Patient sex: M
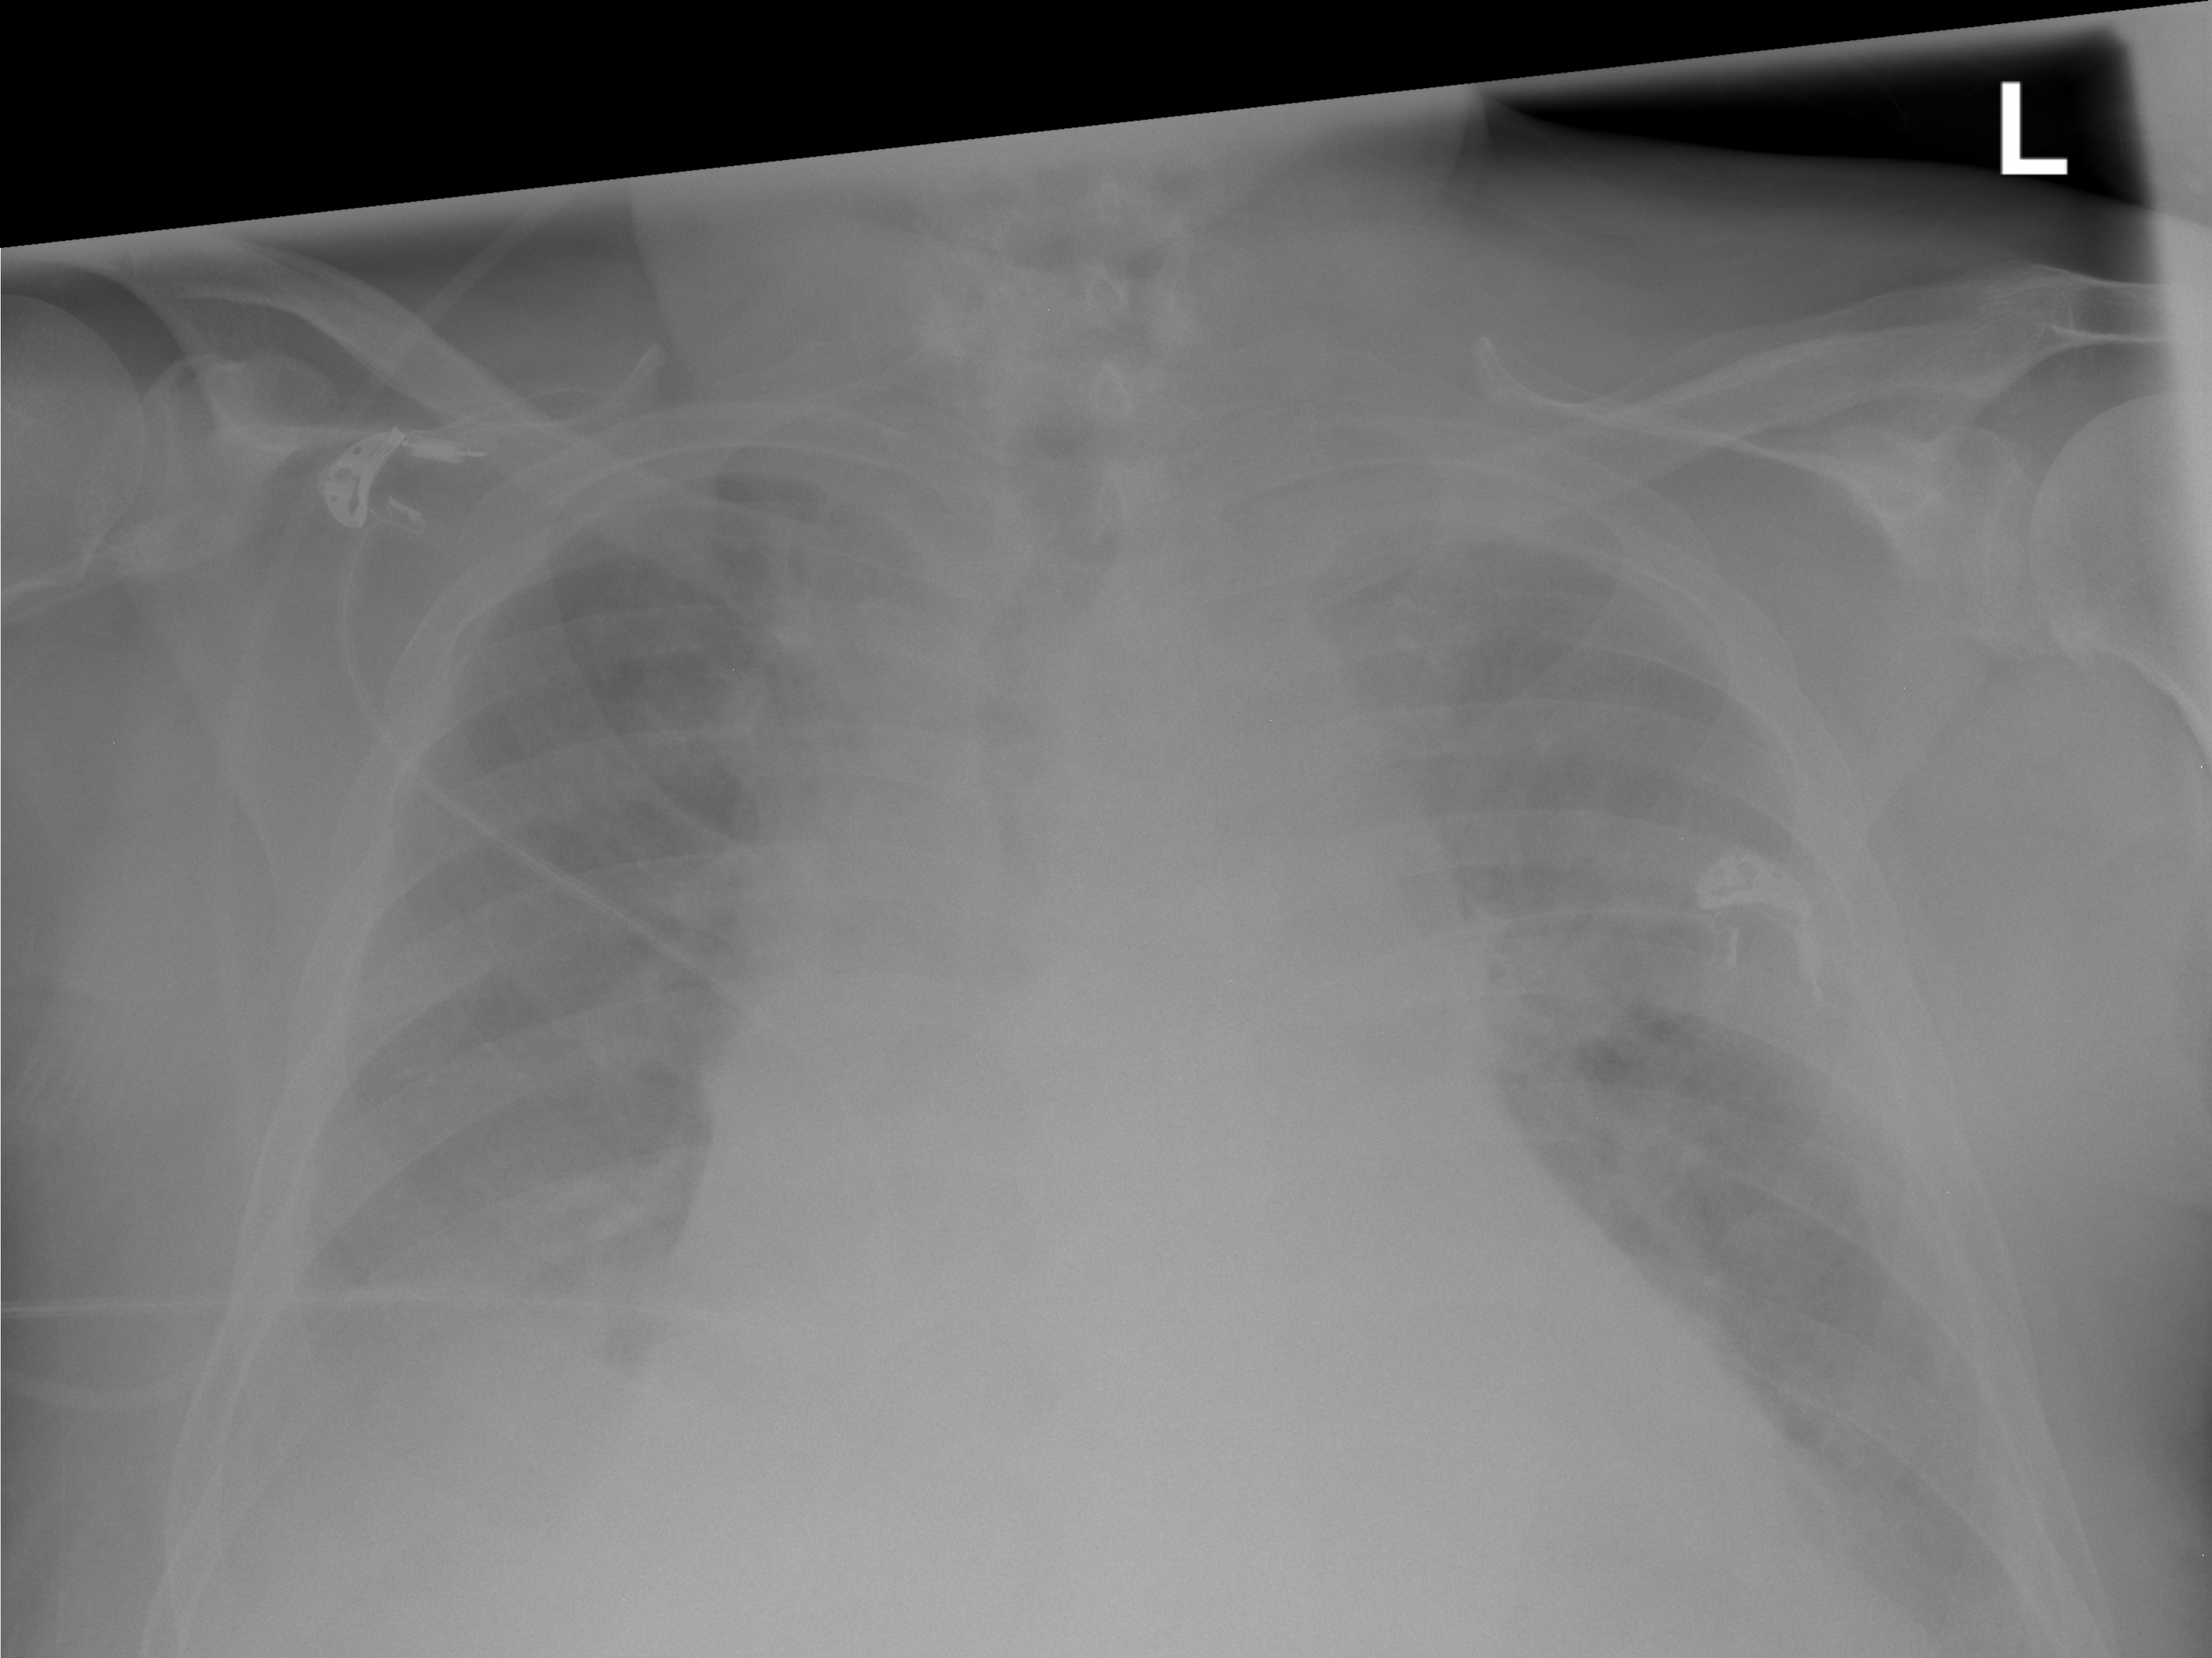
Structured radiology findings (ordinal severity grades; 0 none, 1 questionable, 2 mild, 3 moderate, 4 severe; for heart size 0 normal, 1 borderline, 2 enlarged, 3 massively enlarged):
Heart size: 3
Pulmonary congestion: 2
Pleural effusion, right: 2
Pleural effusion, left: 2
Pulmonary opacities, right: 2
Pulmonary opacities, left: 2
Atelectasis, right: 0
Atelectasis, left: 0